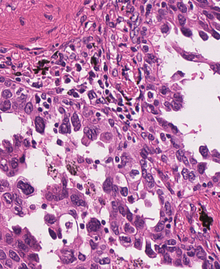
Tumor epithelial tissue: yes
Tumor-associated stroma tissue: yes
Normal tissue: no